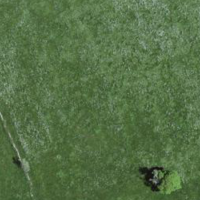
EUNIS habitat code: 52
Species observed at this site:
Heracleum sphondylium